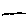
Label: line